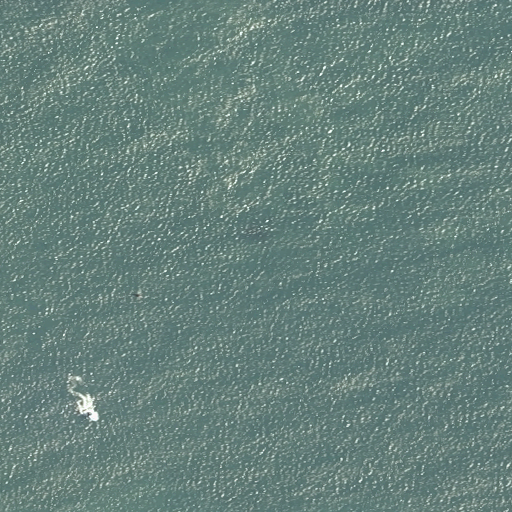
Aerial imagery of island in Maine named Fifth Rock containing only open water